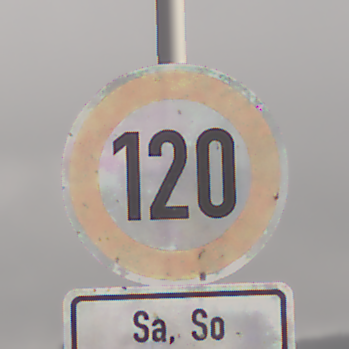
Verkehrszeichen: Geschwindigkeit120
Zusatzzeichen unten: ZeitangabenMitBeschraenkungAufWochentage9
Umgebung: Outdoor, Nature
Tageszeit: Midday
Wetter: Overcast
Licht: Natural
Jahreszeit: Winter
Kontrast: LowContrast